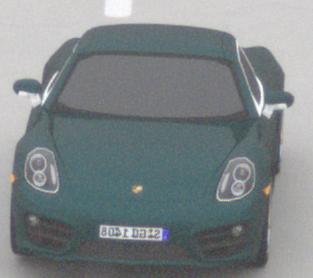
Make: Porsche
Model: Cayman
Detailed model: Cayman (981C)
Model produced from: 2013/03
Model produced until: 2014/04
Doors: 2
Color: blue
Road condition: dry road
Daytime: midday
Contrast: low contrast